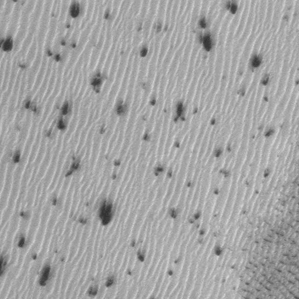
Label: frost